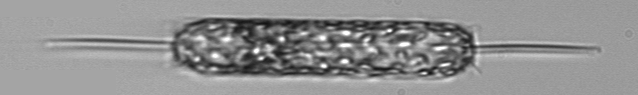
Label: Ditylum_brightwellii